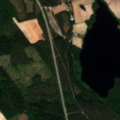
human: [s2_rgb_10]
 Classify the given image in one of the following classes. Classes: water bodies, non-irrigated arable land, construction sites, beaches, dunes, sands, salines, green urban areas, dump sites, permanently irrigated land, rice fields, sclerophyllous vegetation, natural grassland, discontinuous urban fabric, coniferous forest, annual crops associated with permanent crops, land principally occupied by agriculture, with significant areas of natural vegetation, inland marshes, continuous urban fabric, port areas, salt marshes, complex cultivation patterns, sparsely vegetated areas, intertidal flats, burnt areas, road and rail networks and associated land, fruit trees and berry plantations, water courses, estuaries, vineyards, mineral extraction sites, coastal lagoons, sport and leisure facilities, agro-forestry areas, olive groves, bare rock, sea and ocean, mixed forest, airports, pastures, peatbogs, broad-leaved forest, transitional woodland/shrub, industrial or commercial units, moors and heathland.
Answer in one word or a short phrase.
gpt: land principally occupied by agriculture, with significant areas of natural vegetation, coniferous forest, mixed forest, transitional woodland/shrub, water bodies